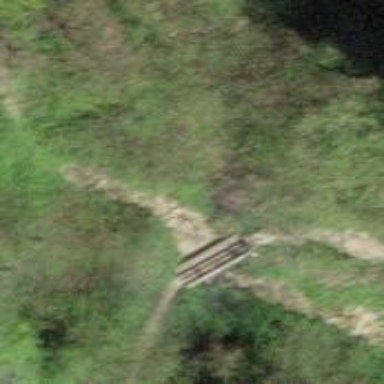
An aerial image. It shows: Path on bridge.